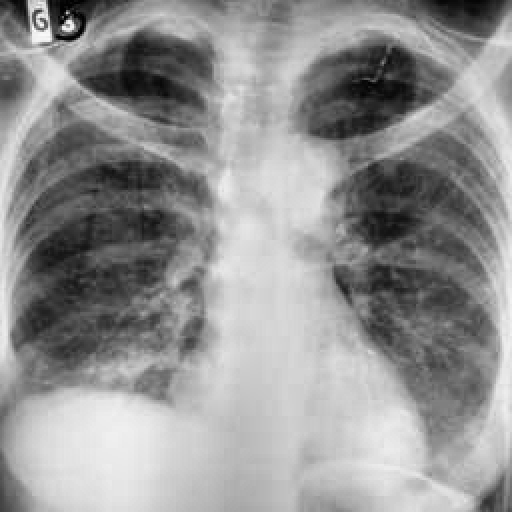
Finding: TUBERCULOSIS